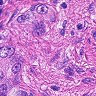
Metastatic tissue present: yes